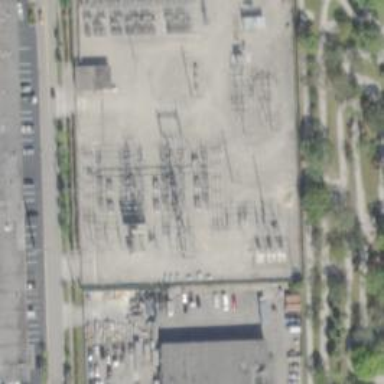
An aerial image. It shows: Switch for power supply.